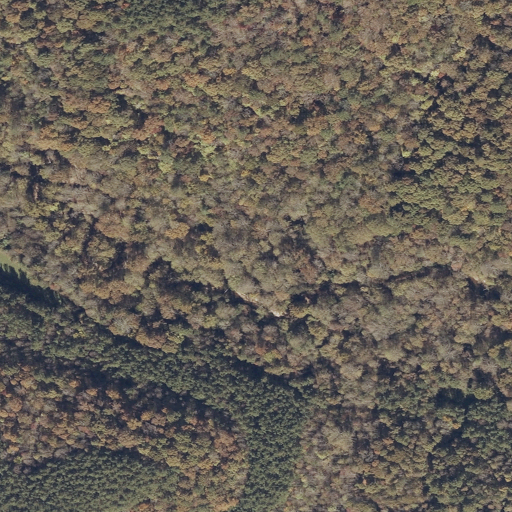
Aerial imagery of valley in Alabama named Rough Leg Hollow containing deciduous forest, woody wetlands, mixed forest, and evergreen forest